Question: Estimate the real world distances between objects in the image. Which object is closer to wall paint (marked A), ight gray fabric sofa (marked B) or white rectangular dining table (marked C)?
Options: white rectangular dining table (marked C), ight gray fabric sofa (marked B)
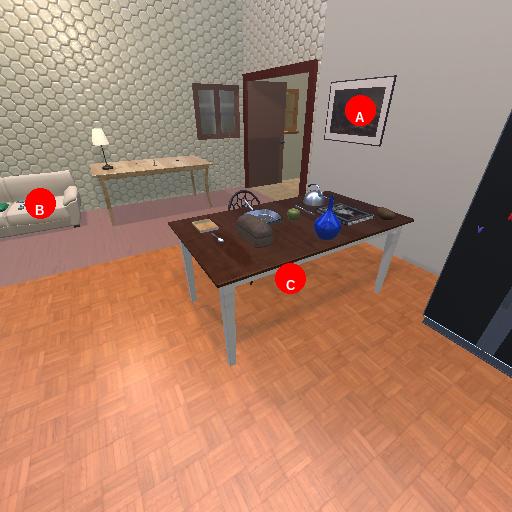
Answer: white rectangular dining table (marked C)